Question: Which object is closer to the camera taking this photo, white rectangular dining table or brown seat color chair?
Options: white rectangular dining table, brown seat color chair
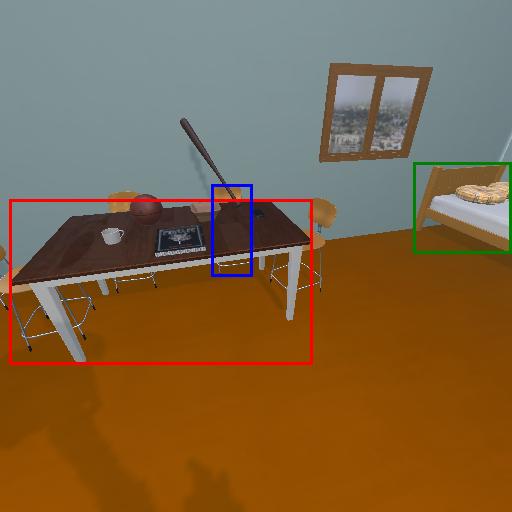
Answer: white rectangular dining table